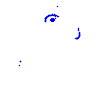
Particle: pion